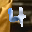
Label: 4